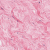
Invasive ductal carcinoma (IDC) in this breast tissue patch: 0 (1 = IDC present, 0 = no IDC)